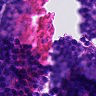
Metastatic tissue present: no